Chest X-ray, AP view. Patient: 56 years old, sex M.
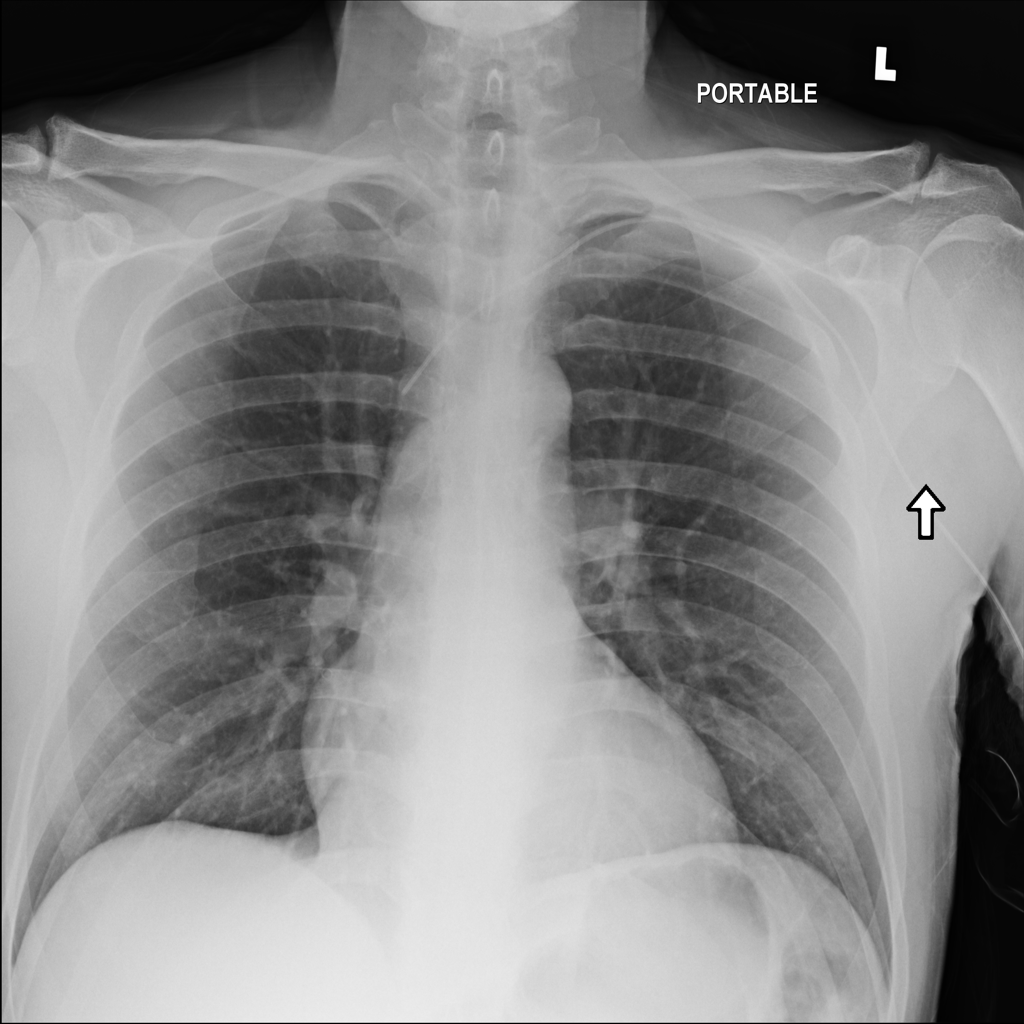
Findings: No Finding